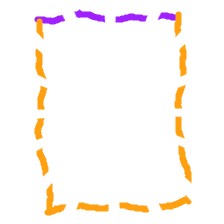
Shape: rectangle